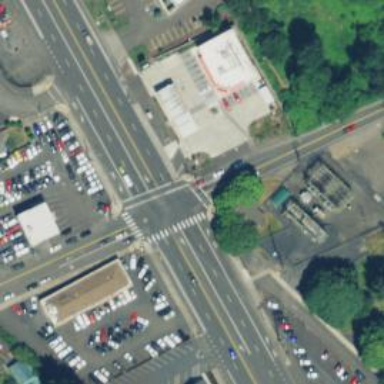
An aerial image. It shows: Marked footway crossing with marked path crossing.